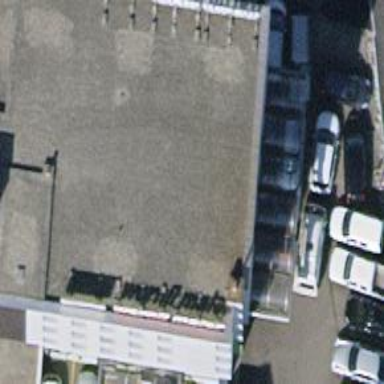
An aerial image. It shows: Shop that sells cars.